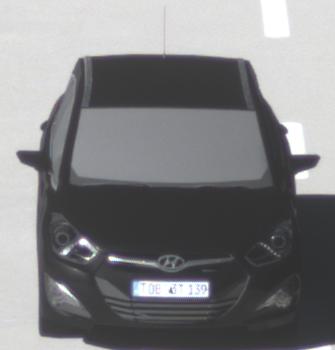
Make: Hyundai
Model: i40 Kombi 1.6 GDI
Detailed model: i40 (VF) Kombi
Model produced from: 2012/08
Model produced until: 2013/09
Doors: 5
Color: black
Road condition: dry road
Daytime: morning or afternoon
Contrast: high contrast